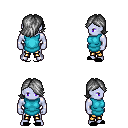
a pixel art fantasy rpg character, male body template, dark elf, purple skin, teal tunic, gold greaves, gray swoop hairstyle, black slippers, four views (front, back, left, right), 2x2 character sprite sheet, small pixel art, hard edges, no anti-aliasing